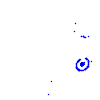
Particle: electron